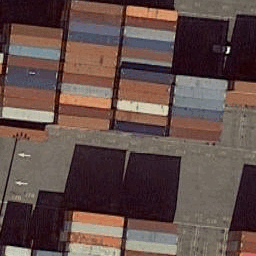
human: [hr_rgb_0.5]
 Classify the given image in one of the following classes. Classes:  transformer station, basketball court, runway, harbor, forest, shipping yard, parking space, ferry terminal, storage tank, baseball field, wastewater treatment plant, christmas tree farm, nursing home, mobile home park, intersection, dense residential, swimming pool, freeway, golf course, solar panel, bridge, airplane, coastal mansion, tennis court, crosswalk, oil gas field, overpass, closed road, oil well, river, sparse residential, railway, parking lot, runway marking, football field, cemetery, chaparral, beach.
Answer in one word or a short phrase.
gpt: shipping yard